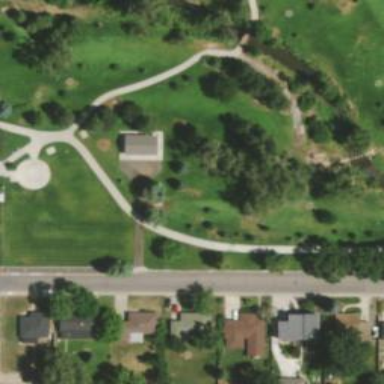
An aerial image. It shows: Disc golf basket.